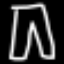
Label: pants